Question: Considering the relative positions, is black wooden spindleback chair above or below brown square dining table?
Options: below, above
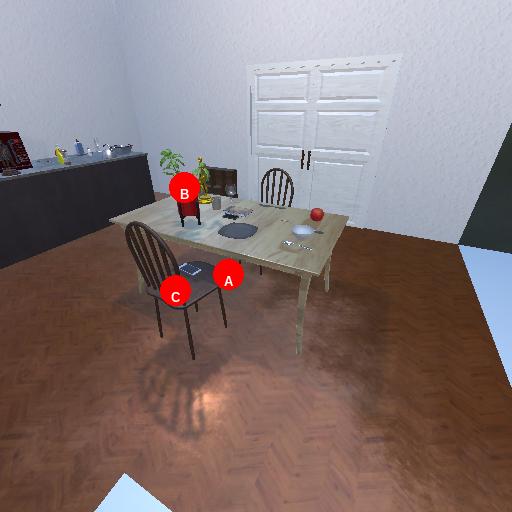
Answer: below